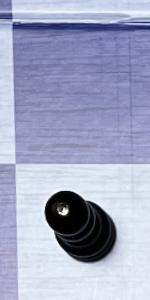
Label: Pawn_Black